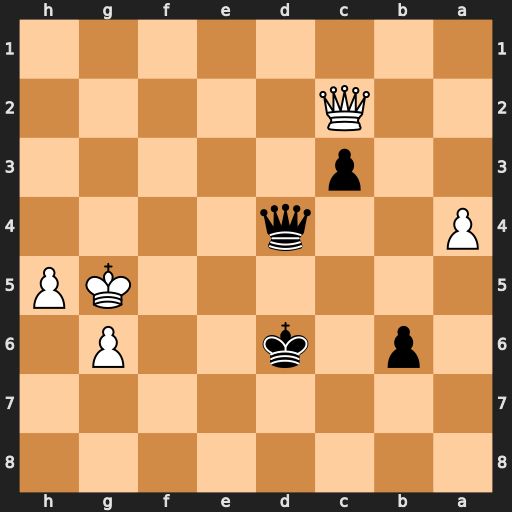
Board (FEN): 8/8/1p1k2P1/6KP/P2q4/2p5/2Q5/8
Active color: b
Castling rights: -
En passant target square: -
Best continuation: Qd2+ Qxd2+ cxd2 g7 d1=Q